Question:
As in the image above, Links in my company's email footer have a different coloured text underline from the text colour. Does anyone know of a fix for this?
Any advice appreciated!
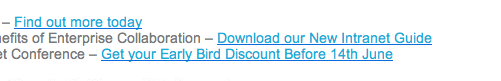
Answer: Remove the 'text decoration' attribute on links, and set a 'border-bottom' with the color of your choice using CSS.
'''
a {
color:#000000;
text-decoration: none;
border-bottom: 1px solid #999999;
}
'''